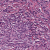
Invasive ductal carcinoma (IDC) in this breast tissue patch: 1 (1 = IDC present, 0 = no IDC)